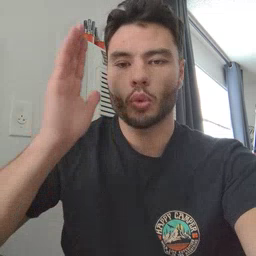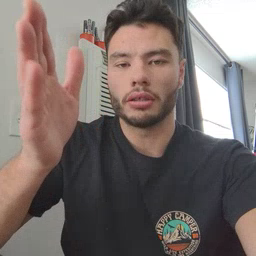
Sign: will